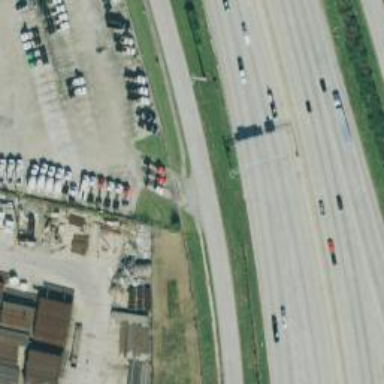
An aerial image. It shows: Secondary road with frontage road.